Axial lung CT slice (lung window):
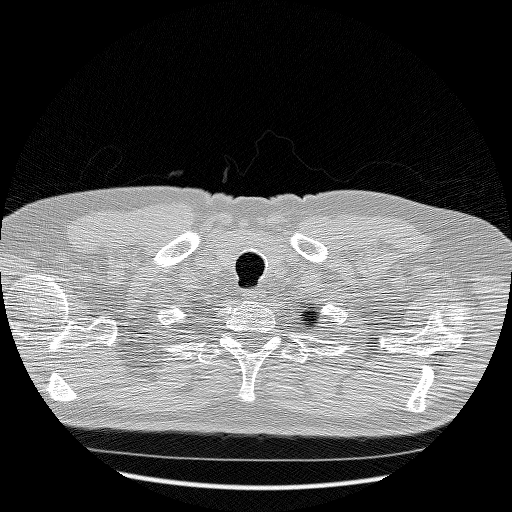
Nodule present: no